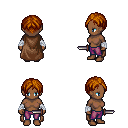
a pixel art fantasy rpg character, female body template, human, dark skin, brown cape, magenta pants, brunette parted hairstyle, white cloth bandages, dagger, four views (front, back, left, right), 2x2 character sprite sheet, small pixel art, hard edges, no anti-aliasing